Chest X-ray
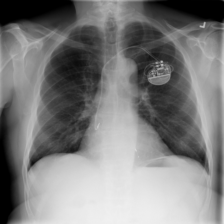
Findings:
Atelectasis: negative
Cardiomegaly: negative
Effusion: negative
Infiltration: positive
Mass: negative
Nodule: negative
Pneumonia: negative
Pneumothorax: negative
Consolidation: negative
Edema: negative
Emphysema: negative
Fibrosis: negative
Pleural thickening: negative
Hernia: negative